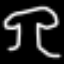
Label: mushroom